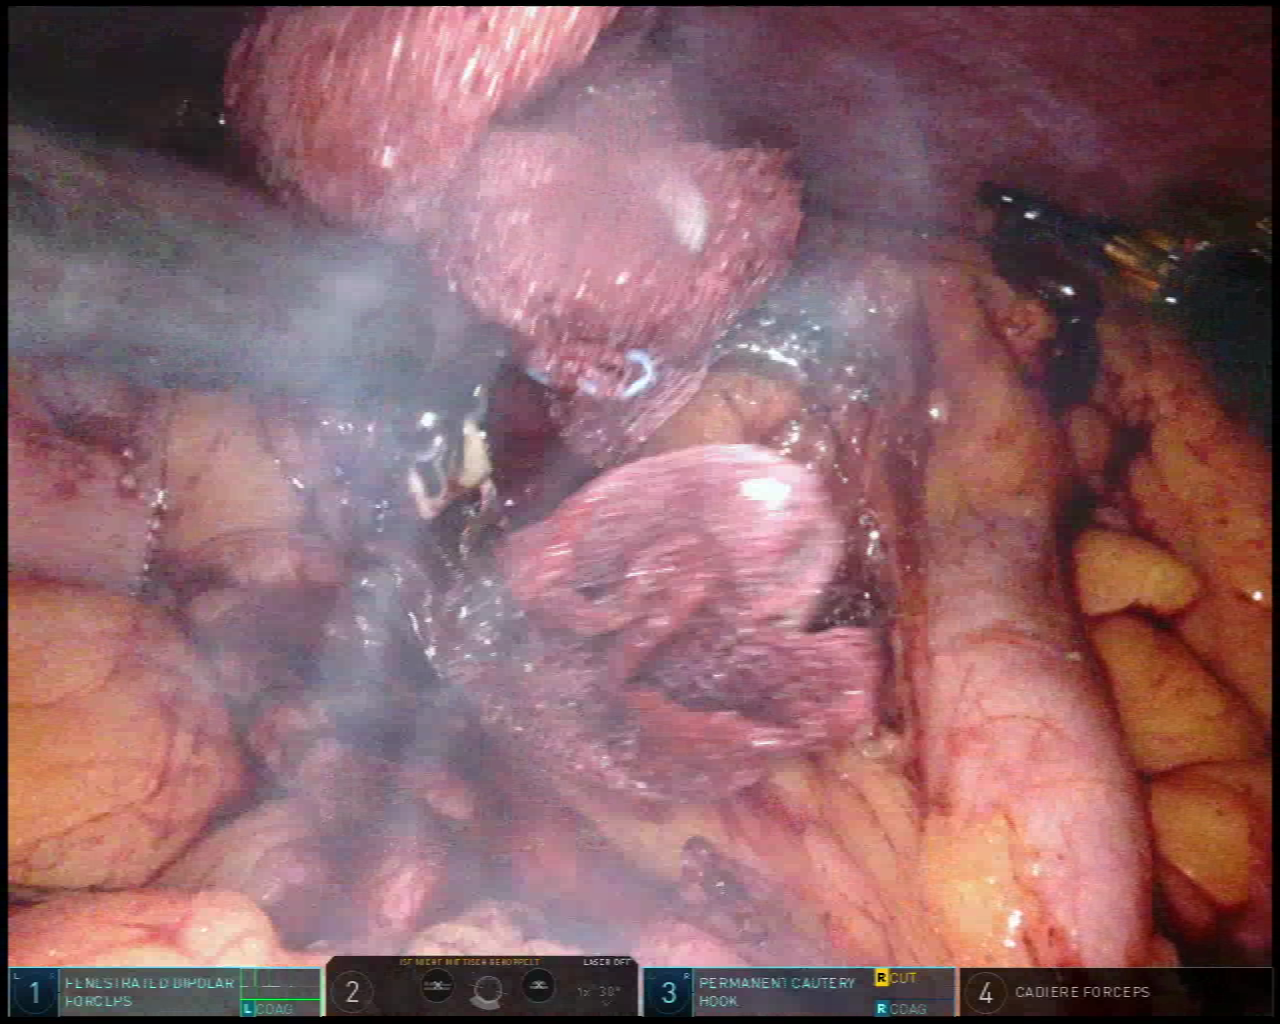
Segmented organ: stomach
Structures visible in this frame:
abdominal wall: yes
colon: yes
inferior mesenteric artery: no
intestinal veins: no
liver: no
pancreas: no
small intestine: no
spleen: no
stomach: yes
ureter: no
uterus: no
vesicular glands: no